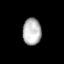
Tissue: prostate
Cell type: Epithelial cells
Senescence score: 0.3496
Nuclear area (px): 485
Mean DAPI intensity: 183.344